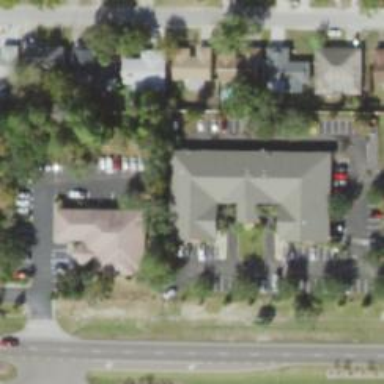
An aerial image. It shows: Clinic.